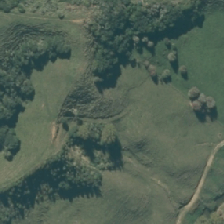
Land cover: high_producing_grassland